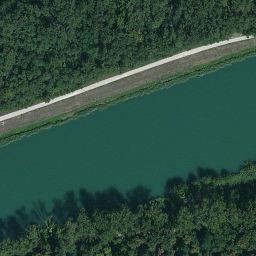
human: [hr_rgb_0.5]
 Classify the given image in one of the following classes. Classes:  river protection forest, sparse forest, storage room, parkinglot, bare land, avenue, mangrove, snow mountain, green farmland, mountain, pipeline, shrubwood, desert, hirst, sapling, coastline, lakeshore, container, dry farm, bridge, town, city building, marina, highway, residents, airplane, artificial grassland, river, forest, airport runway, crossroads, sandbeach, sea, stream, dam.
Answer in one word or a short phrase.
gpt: river